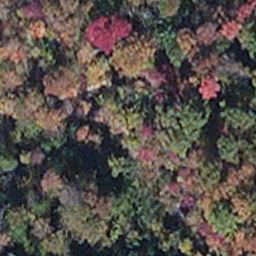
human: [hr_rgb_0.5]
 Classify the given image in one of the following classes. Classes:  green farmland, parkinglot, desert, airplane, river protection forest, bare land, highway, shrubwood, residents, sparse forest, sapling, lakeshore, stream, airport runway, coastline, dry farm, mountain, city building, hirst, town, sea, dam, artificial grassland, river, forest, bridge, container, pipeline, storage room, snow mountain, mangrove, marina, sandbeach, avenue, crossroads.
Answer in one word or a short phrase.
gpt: mangrove